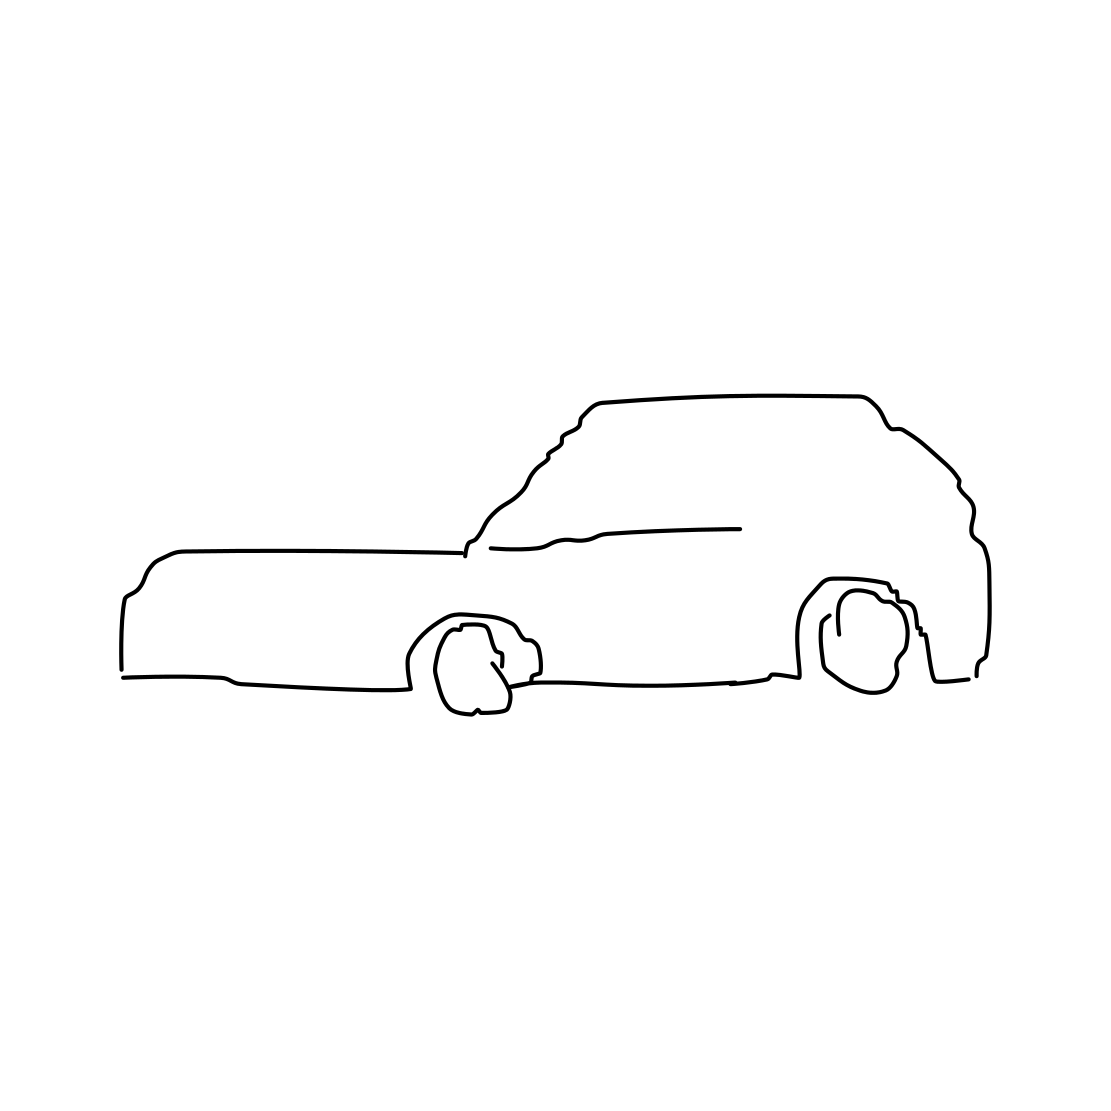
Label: race car